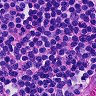
Metastatic tissue present: no